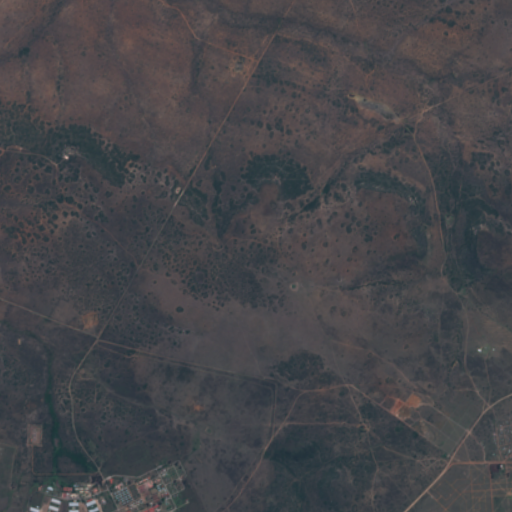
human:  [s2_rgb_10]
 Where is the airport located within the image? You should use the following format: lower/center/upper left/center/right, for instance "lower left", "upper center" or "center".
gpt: The airport is located in the lower left of the image.
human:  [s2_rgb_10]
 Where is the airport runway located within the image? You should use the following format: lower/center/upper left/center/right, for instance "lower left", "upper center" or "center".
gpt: The airport runway is located in the lower left of the image.
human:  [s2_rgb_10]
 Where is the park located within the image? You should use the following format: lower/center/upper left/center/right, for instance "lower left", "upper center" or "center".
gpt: The park is located in the lower right of the image.
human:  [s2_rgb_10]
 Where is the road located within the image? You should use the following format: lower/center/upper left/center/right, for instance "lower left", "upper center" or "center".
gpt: There is no road in the image.